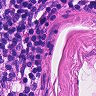
Metastatic tissue present: no